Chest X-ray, PA view. Patient: 47 years old, sex F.
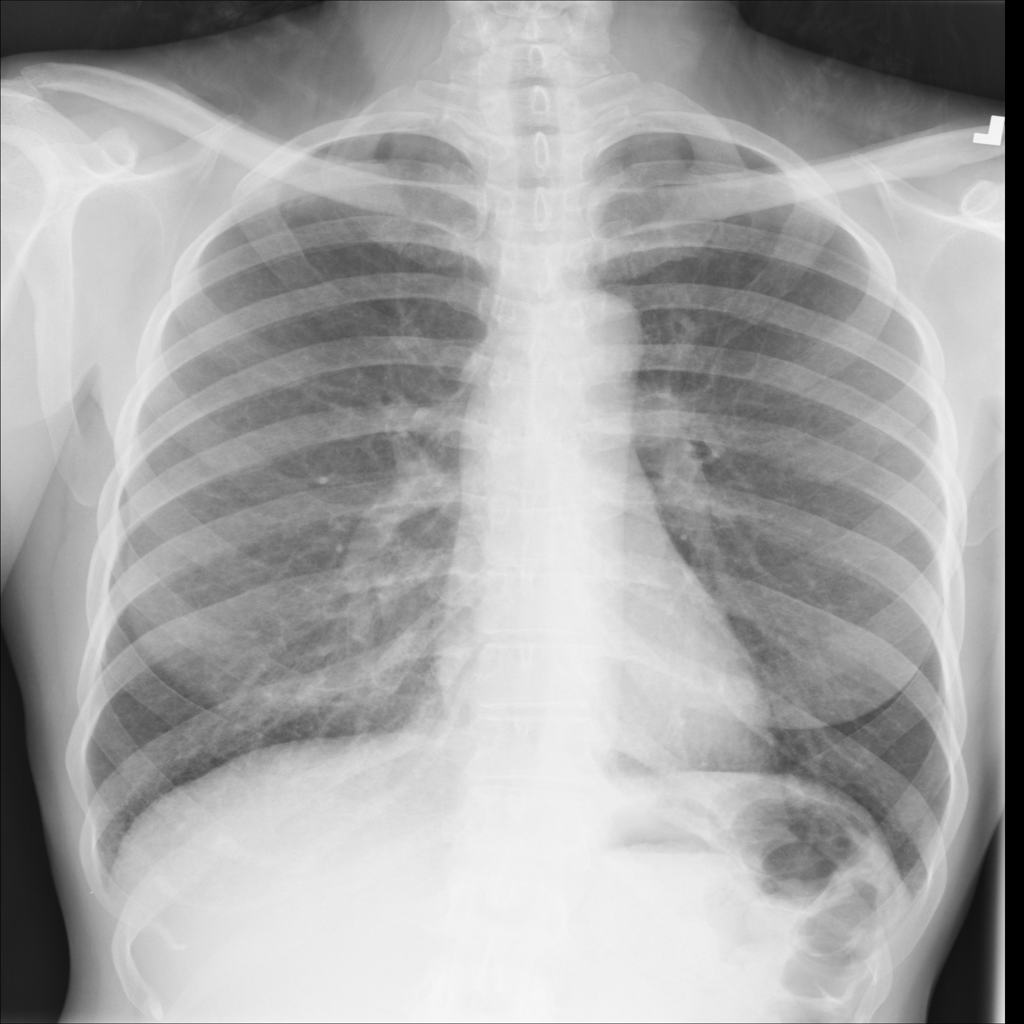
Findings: No Finding